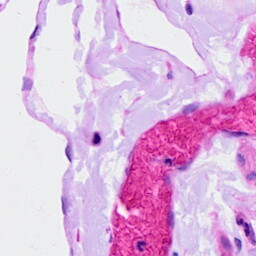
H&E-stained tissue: Ovarian